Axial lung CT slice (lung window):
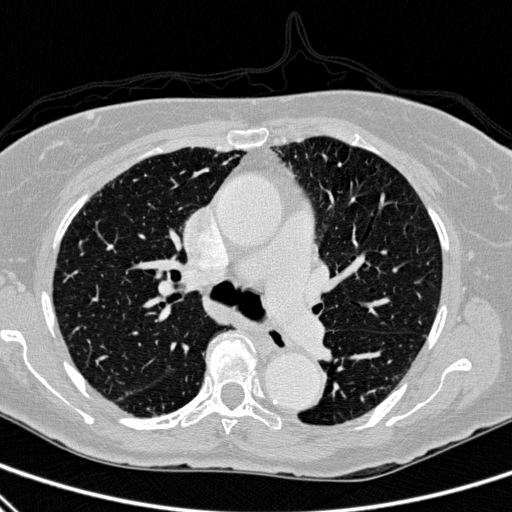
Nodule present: no